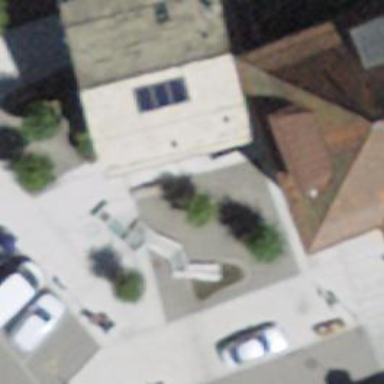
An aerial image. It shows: Beautiful fountain.